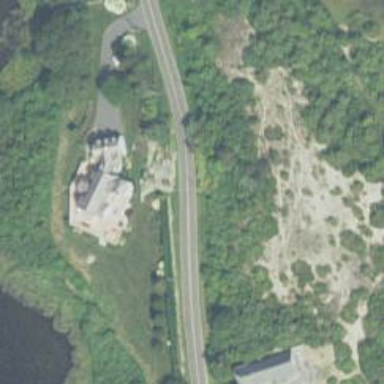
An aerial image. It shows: Residential road.